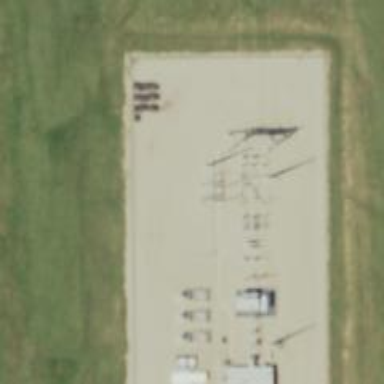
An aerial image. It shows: Switch for power supply.